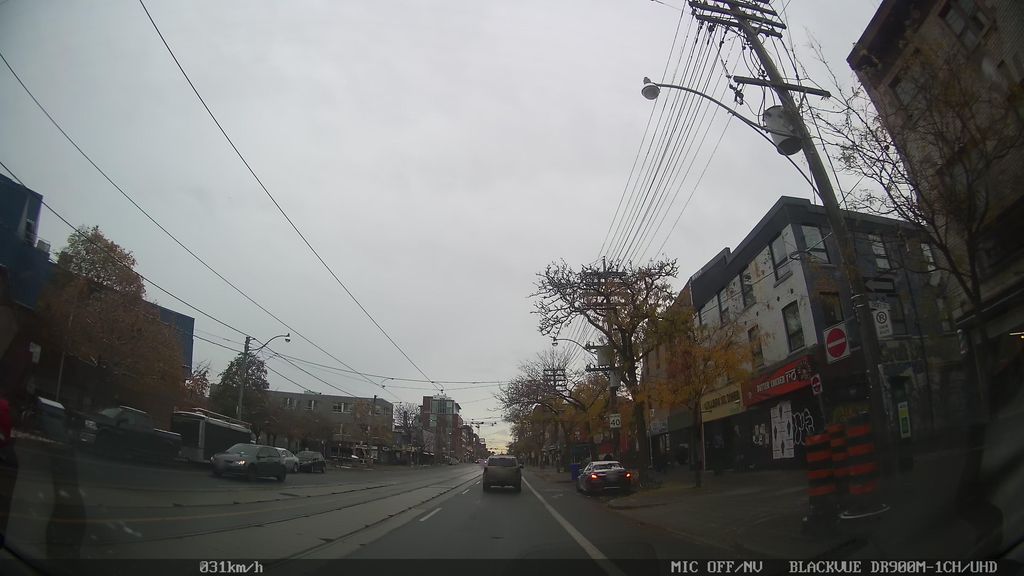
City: toronto